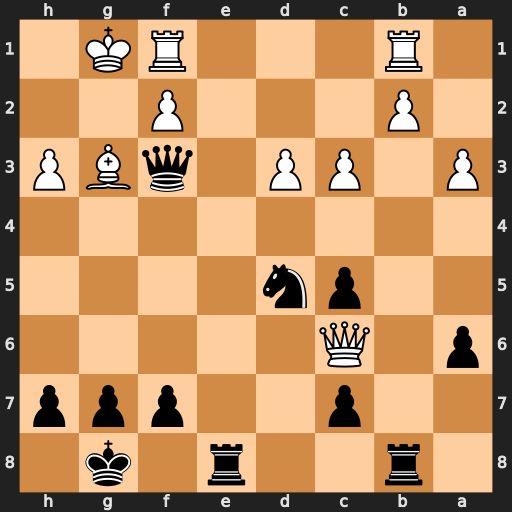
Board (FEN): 1r2r1k1/2p2ppp/p1Q5/2pn4/8/P1PP1qBP/1P3P2/1R3RK1
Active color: b
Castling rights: -
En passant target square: -
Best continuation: Re6 Qxe6 fxe6